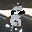
Label: 8